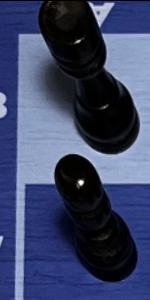
Label: Pawn_Black